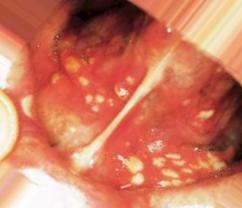
Condition: Mouth Ulcer